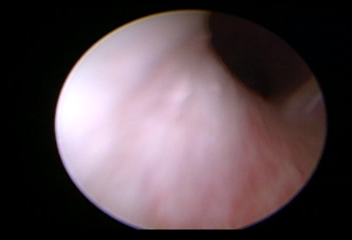
Modality: WLC
Class: Normal mucosa
Bladder cancer association: No